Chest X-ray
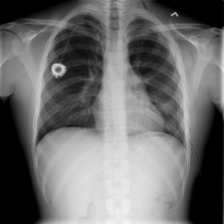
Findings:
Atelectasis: negative
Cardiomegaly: negative
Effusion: negative
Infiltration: negative
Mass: negative
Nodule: negative
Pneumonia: negative
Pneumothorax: negative
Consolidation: negative
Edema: negative
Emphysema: negative
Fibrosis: negative
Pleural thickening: negative
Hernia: negative